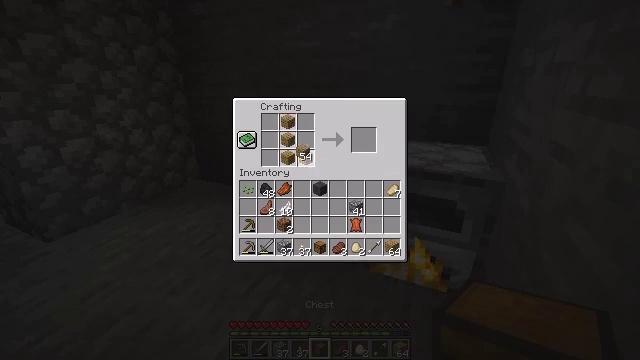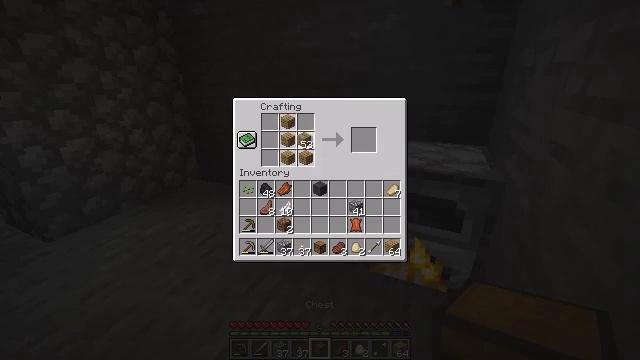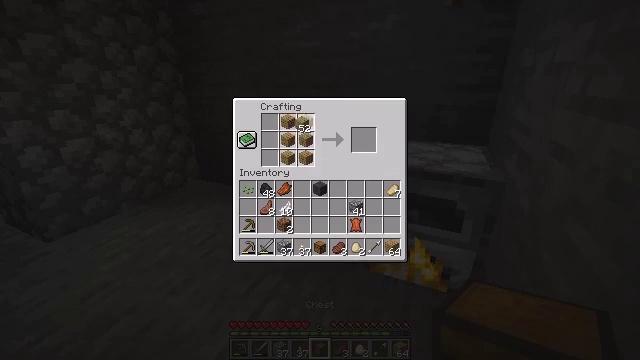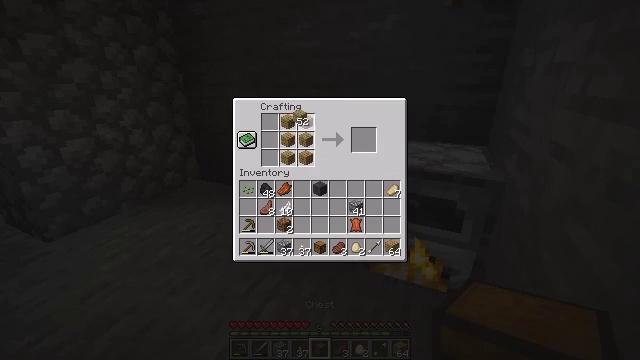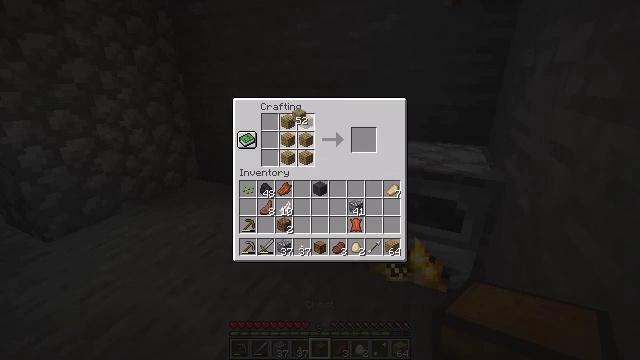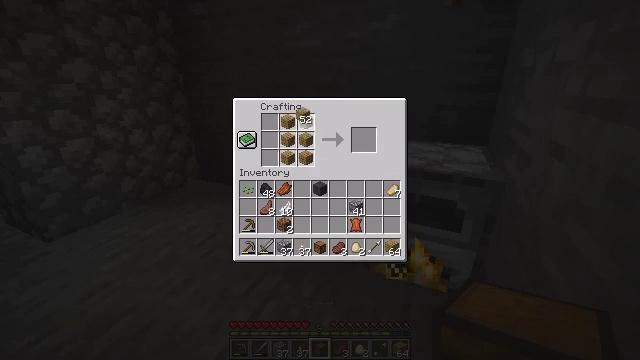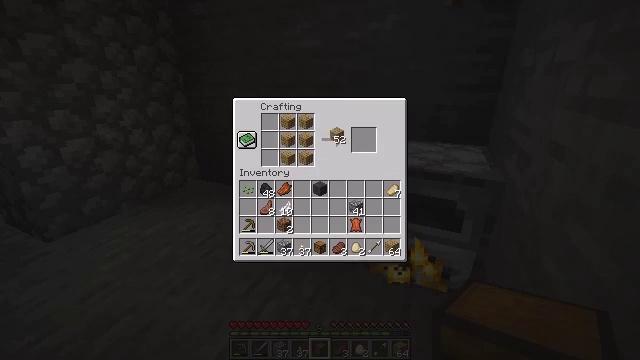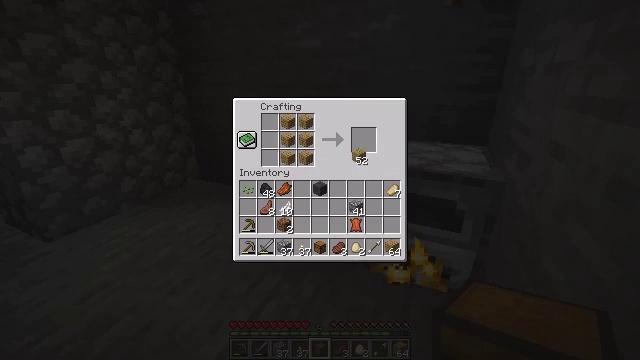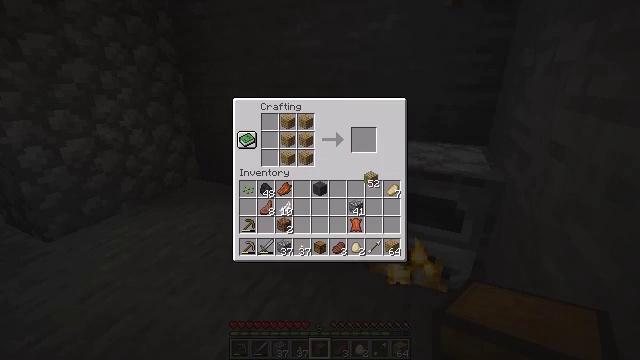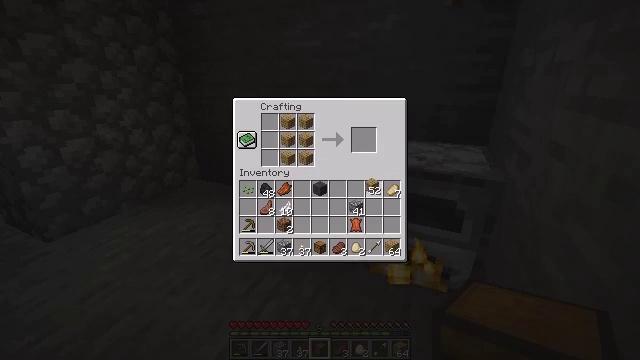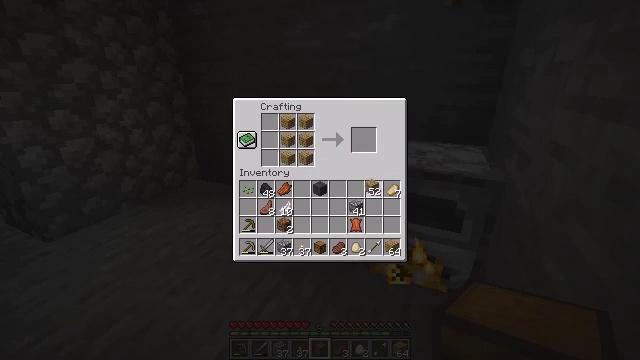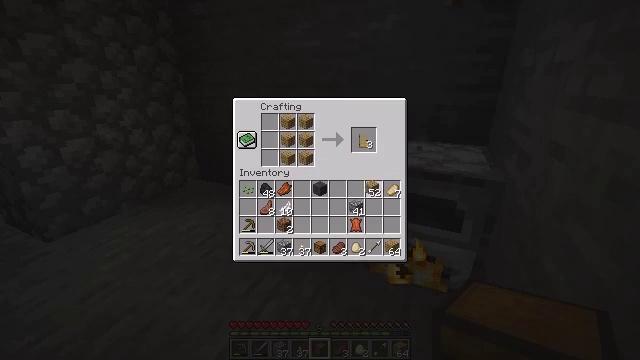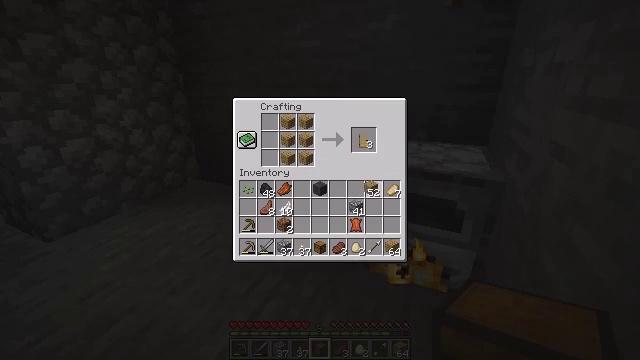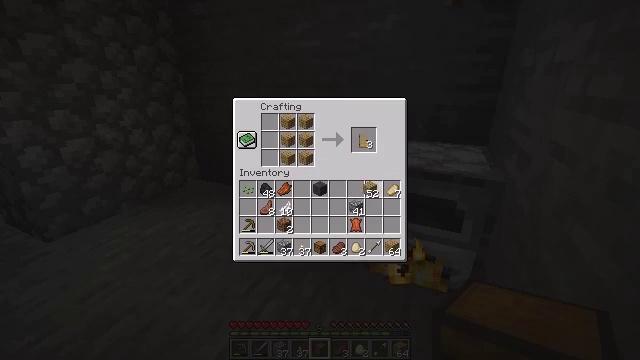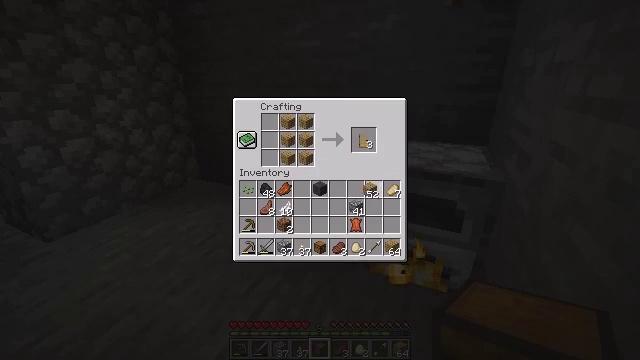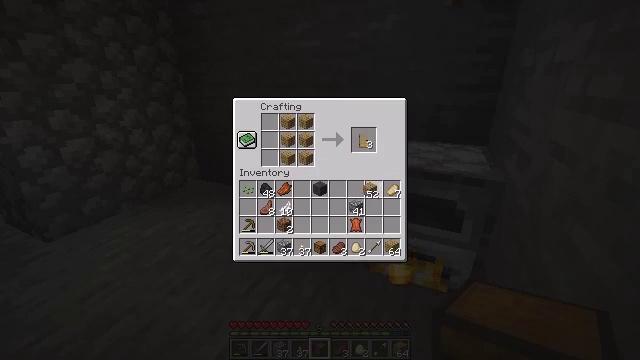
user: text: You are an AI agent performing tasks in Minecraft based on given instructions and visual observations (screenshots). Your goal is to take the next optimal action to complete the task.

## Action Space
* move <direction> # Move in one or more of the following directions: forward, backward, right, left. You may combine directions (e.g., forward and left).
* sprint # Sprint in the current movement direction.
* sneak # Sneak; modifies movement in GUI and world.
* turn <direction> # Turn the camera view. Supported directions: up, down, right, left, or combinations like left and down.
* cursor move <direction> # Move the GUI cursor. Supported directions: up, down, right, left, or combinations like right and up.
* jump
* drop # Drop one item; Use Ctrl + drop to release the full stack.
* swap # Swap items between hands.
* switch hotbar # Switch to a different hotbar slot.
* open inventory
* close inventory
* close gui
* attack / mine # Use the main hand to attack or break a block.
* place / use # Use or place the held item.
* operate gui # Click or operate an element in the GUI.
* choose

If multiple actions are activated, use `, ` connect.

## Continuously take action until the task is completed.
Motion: motion action
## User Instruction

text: Open the crafting table and craft an oak door with oak planks.
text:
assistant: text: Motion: cursor move up, choose
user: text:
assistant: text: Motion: cursor move up, choose
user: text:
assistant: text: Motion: cursor move up, choose
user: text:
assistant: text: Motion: choose
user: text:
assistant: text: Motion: choose
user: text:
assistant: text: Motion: cursor move right and down
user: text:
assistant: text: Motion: cursor move right and down
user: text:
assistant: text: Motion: cursor move right and down
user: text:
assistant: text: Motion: cursor move down
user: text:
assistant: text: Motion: no_op
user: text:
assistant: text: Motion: no_op
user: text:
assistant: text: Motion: no_op
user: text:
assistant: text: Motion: no_op
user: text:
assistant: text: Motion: no_op
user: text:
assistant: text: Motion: no_op
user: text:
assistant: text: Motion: no_op
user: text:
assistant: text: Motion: no_op
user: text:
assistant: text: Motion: no_op
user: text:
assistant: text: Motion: operate gui
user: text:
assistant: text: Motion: operate gui
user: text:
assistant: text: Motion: no_op
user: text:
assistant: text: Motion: no_op
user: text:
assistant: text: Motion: sneak, cursor move up
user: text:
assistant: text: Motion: sneak
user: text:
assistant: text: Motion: sneak
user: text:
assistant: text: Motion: sneak
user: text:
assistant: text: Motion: sneak
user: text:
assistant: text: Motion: sneak
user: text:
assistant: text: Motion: sneak
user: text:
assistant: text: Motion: sneak